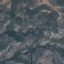
Land use / land cover class: HerbaceousVegetation